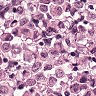
Metastatic tissue present: yes